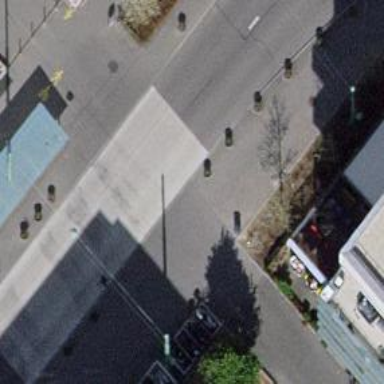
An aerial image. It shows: Unmarked crossing on the road.